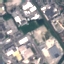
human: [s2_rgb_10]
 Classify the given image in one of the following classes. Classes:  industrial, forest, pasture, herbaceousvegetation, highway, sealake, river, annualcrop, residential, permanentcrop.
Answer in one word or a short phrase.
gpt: Industrial